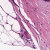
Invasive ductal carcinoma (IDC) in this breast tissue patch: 0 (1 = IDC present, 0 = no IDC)